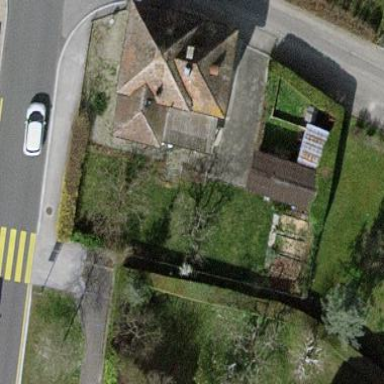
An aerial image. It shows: Detached building.